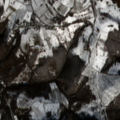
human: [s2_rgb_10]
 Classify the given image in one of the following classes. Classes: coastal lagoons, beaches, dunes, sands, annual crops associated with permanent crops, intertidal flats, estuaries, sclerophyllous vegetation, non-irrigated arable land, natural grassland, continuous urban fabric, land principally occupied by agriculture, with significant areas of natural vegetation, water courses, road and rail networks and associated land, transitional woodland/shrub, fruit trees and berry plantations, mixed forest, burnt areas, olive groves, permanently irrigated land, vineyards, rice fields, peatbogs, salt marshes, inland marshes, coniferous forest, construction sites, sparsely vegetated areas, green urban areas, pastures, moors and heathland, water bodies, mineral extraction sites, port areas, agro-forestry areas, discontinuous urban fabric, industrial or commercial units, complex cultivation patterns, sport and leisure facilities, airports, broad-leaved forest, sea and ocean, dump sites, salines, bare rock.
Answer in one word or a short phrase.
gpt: vineyards, complex cultivation patterns, land principally occupied by agriculture, with significant areas of natural vegetation, broad-leaved forest, natural grassland